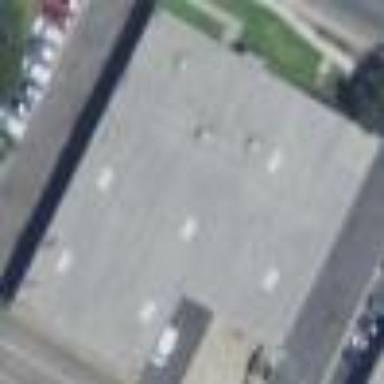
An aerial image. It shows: Warehouse building.